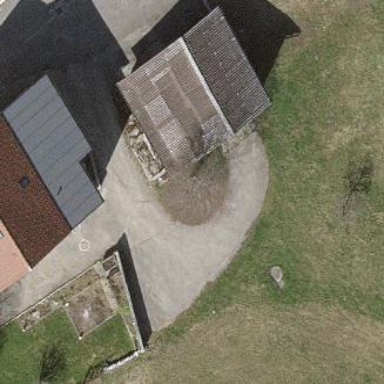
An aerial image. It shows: Garage building.